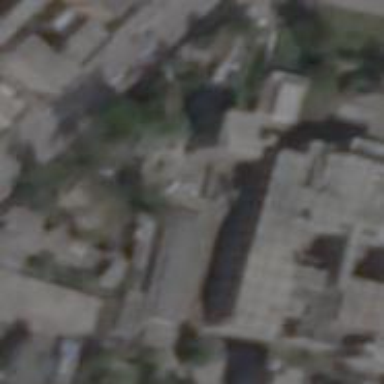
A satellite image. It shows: Hospital building.